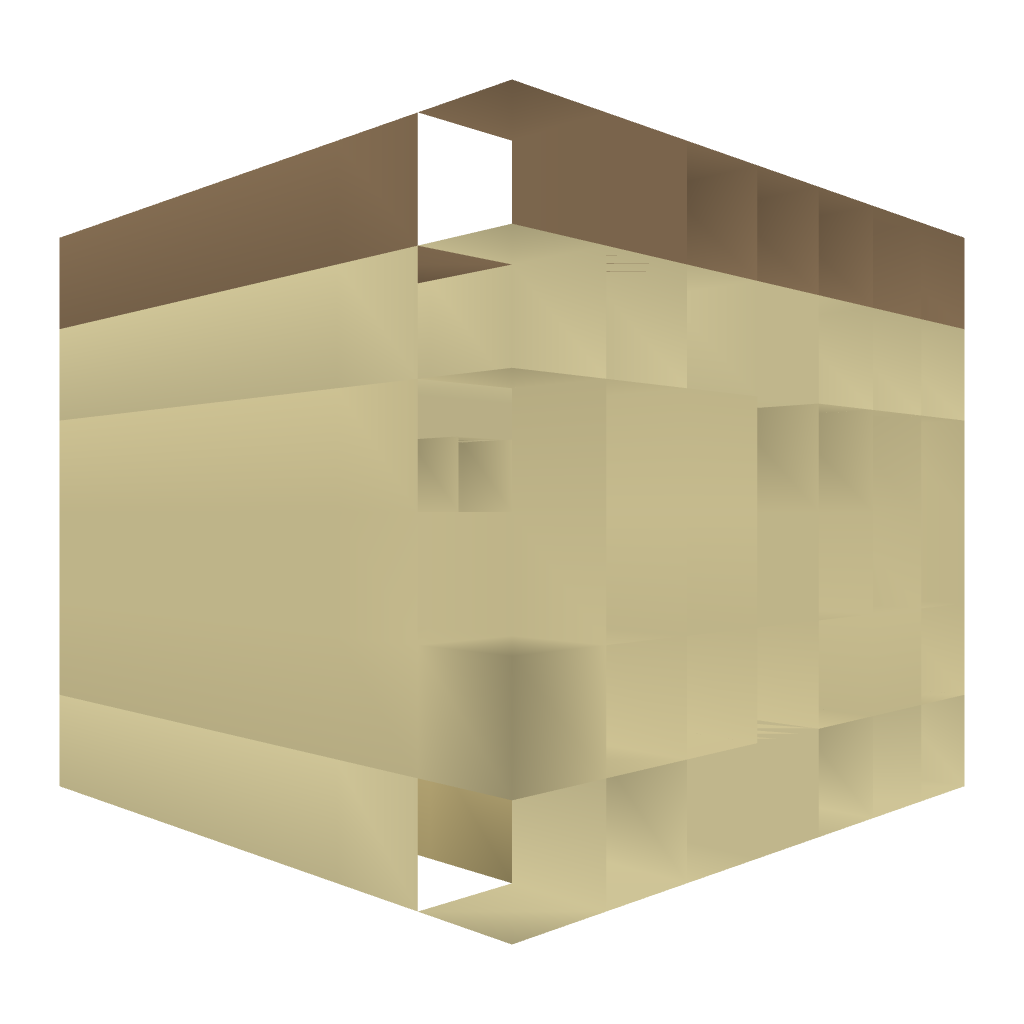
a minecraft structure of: Small Arabian House